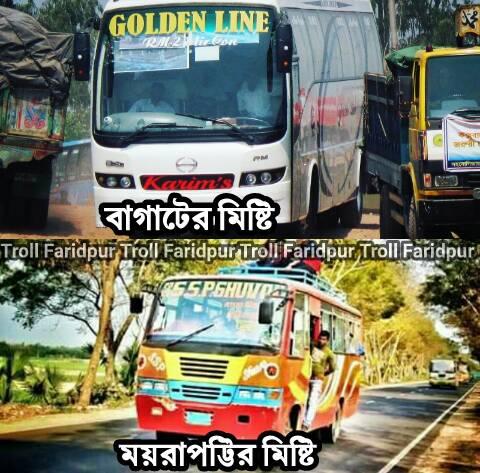
Caption: বাগাটের মিষ্টি     ময়রাপট্টির মিষ্টি
Label: non-hate